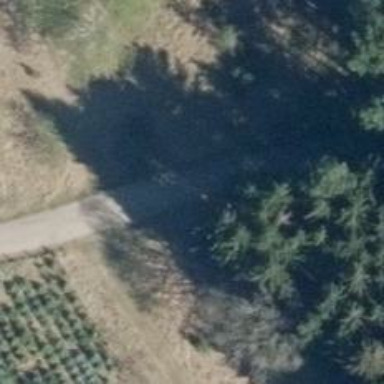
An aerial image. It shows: Unclassified road with grade3 tracktype.